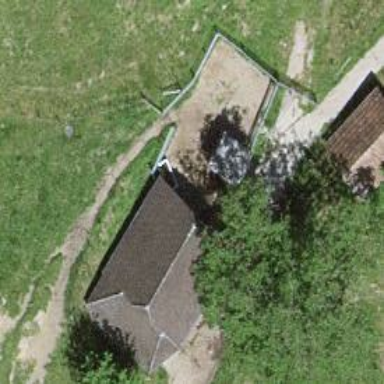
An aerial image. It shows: Barn.